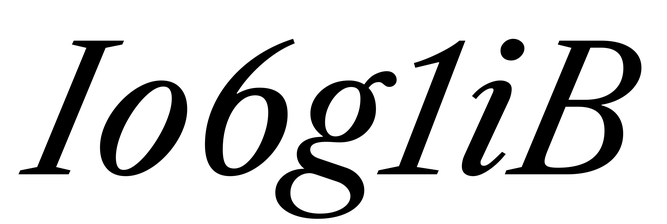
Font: LibreCaslonText-Italic_Italic